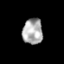
Tissue: lung
Cell type: T cells
Senescence score: 0.2041
Nuclear area (px): 510
Mean DAPI intensity: 171.759